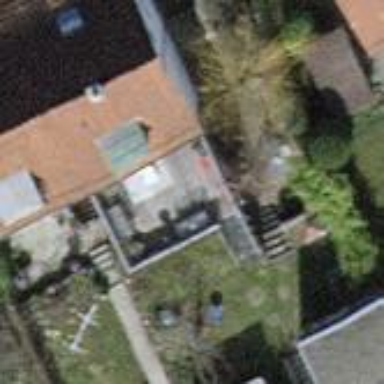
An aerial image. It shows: Building with tiled roof.